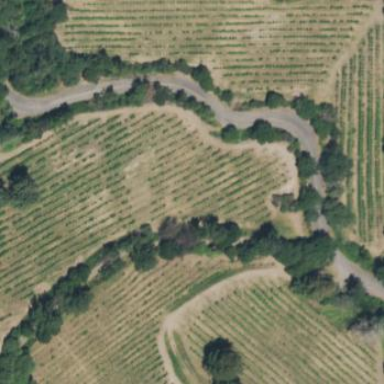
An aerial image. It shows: Vineyard growing grapes.